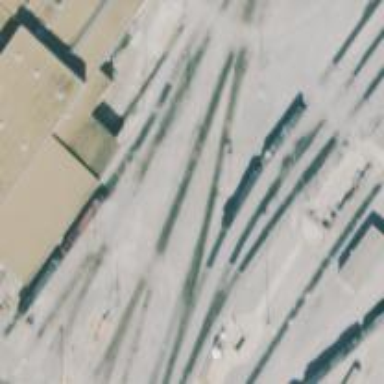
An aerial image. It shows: Railway yard.